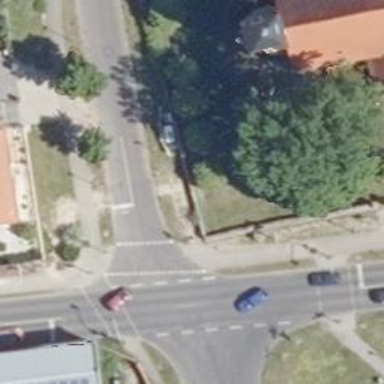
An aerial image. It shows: Road with stop sign.